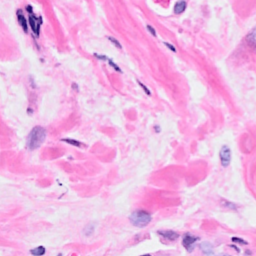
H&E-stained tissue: Breast